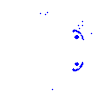
Particle: pion